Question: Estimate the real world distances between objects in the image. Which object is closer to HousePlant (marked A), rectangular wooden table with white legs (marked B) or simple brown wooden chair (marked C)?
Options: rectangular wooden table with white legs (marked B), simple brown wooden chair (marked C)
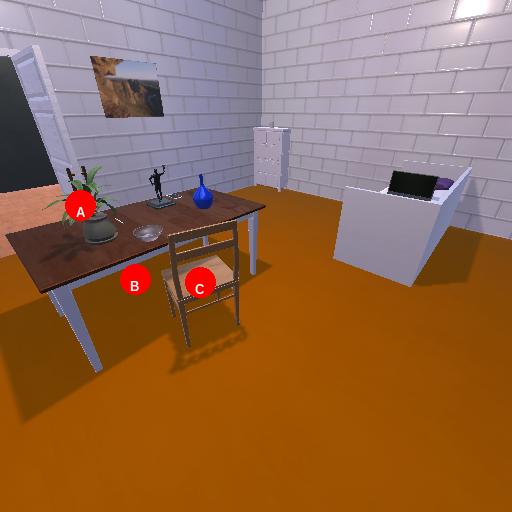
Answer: rectangular wooden table with white legs (marked B)